Interaction volume radius: 10 \u00c5
Interaction volume height: 15 \u00c5
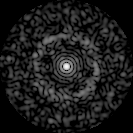
Disorder parameter: 0.8228